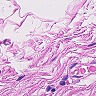
Metastatic tissue present: no